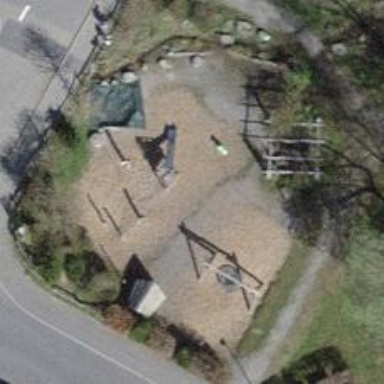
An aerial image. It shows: Playground area for leisure land.